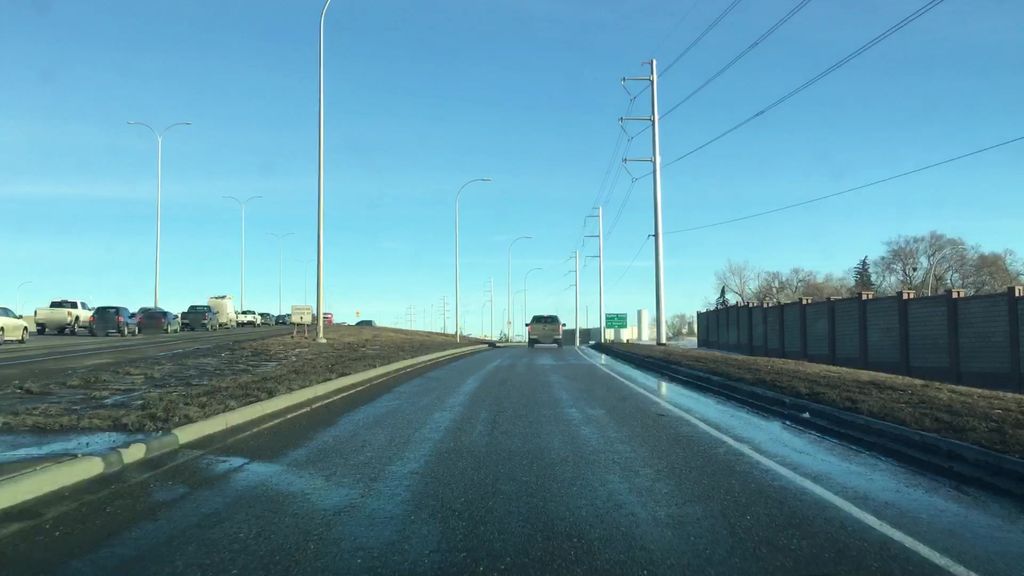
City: calgary